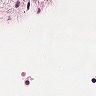
Metastatic tissue present: no